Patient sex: M
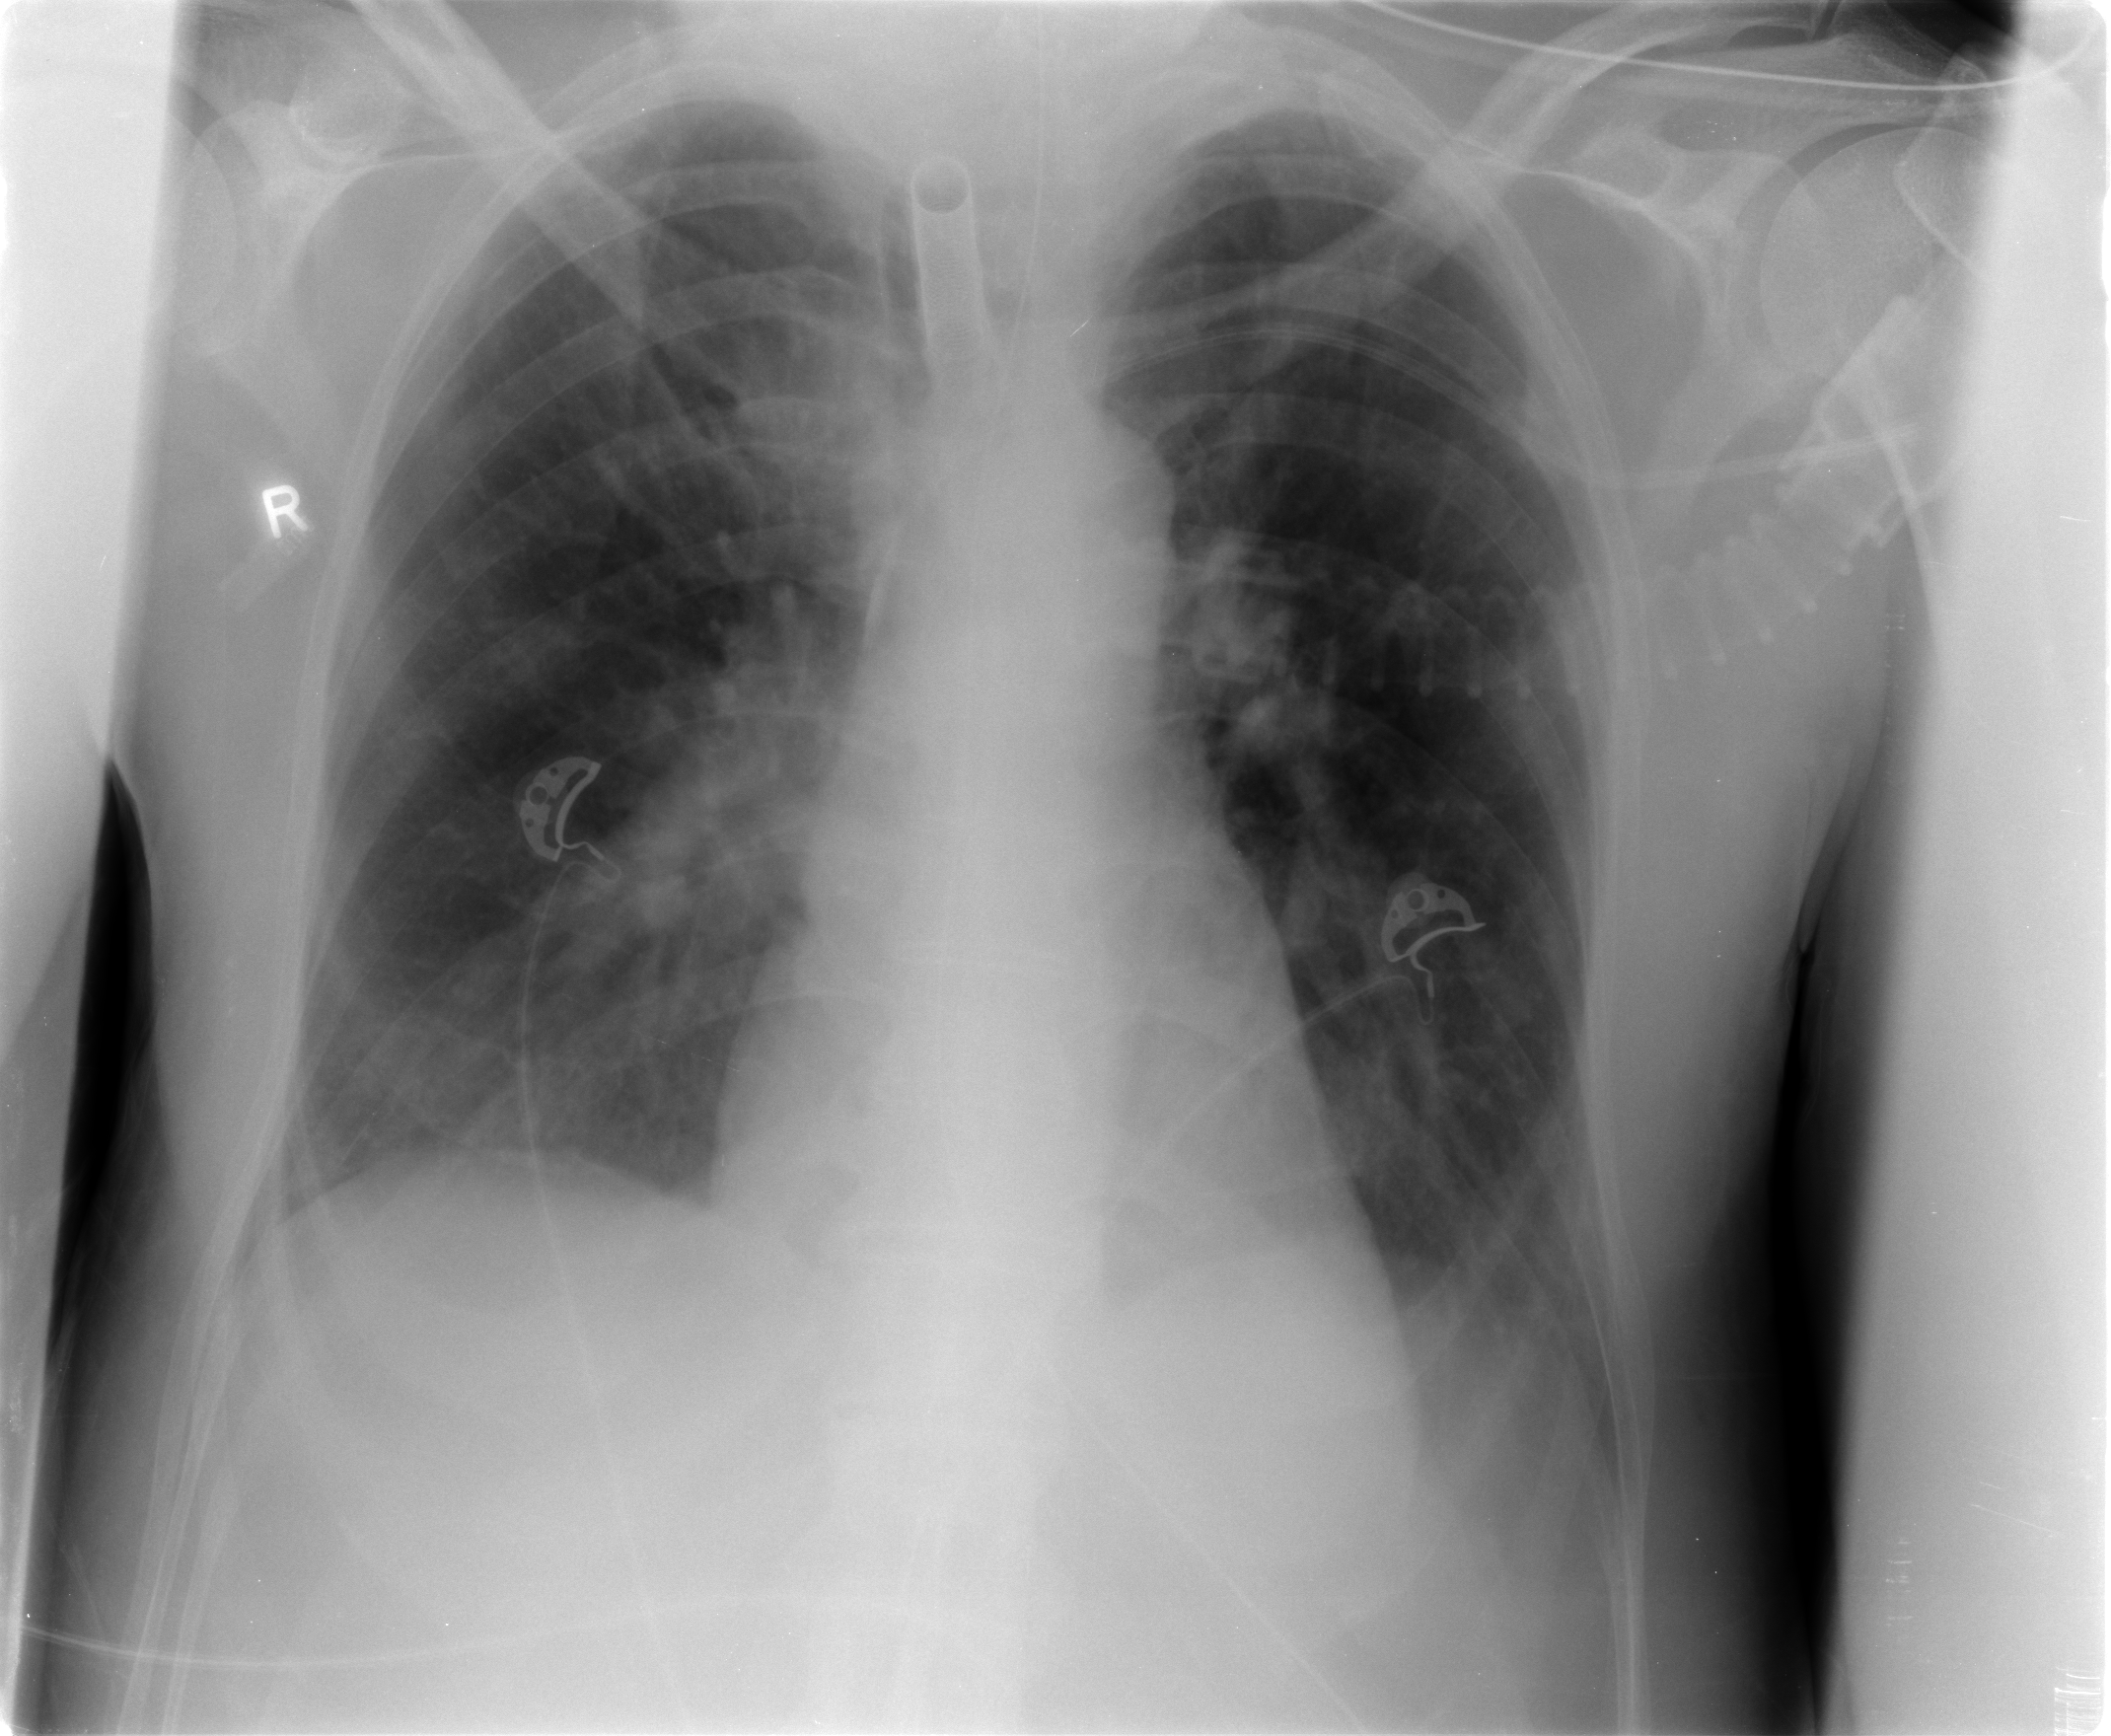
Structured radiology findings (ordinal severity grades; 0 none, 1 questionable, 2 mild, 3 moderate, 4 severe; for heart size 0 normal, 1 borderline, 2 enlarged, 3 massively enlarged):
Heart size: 0
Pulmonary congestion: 1
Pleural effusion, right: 0
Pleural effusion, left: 0
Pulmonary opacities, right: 2
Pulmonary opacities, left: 0
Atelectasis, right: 2
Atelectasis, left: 0